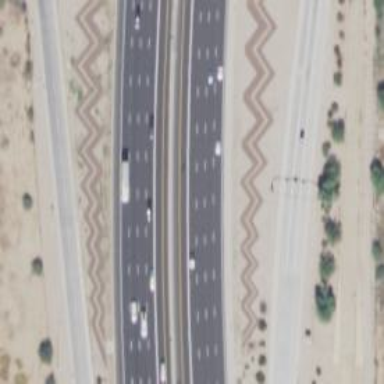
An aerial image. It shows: Asphalt motorway.